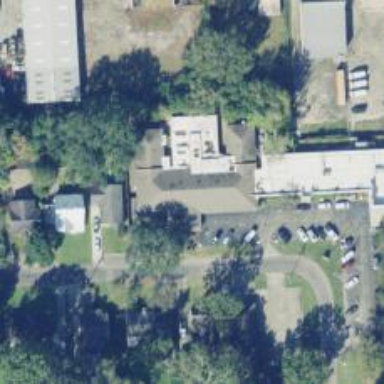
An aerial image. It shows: Healthcare facility identified as hospital.